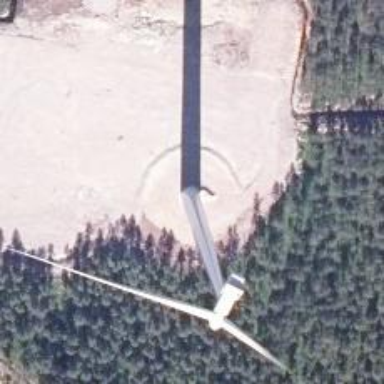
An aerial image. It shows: Wind generator with horizontal axis. The wind turbine is from Vestas.